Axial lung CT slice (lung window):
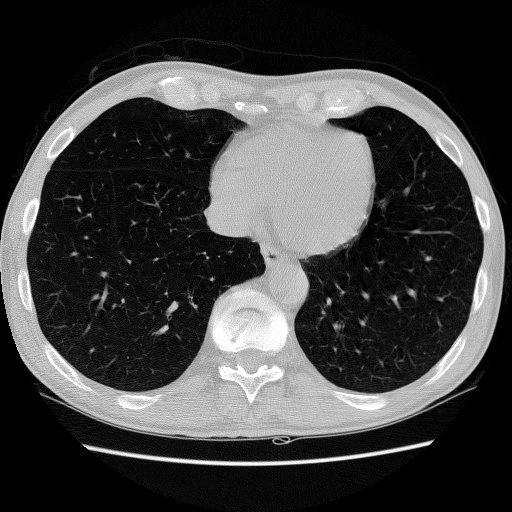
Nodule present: no